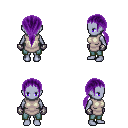
a pixel art fantasy rpg character, female body template, dark elf, purple skin, white tunic, teal pants, purple ponytail hairstyle, metal gloves, four views (front, back, left, right), 2x2 character sprite sheet, small pixel art, hard edges, no anti-aliasing